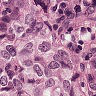
Metastatic tissue present: yes